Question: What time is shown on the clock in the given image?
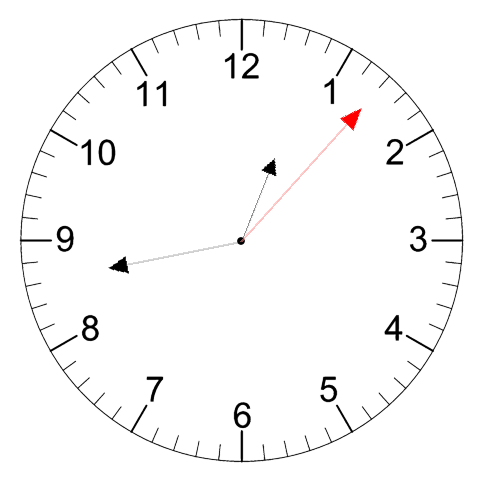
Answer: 12:43:07